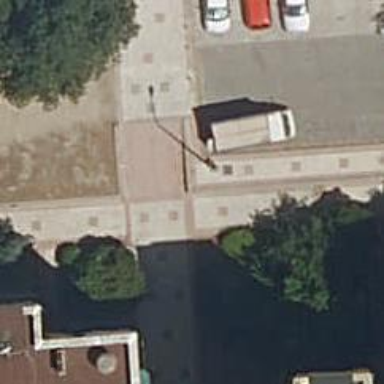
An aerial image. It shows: Footway with ramp.